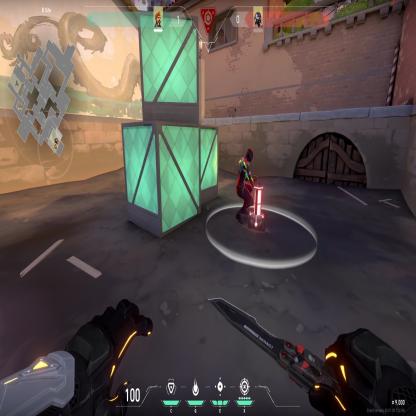
Label: planted spike ; enemy